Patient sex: F
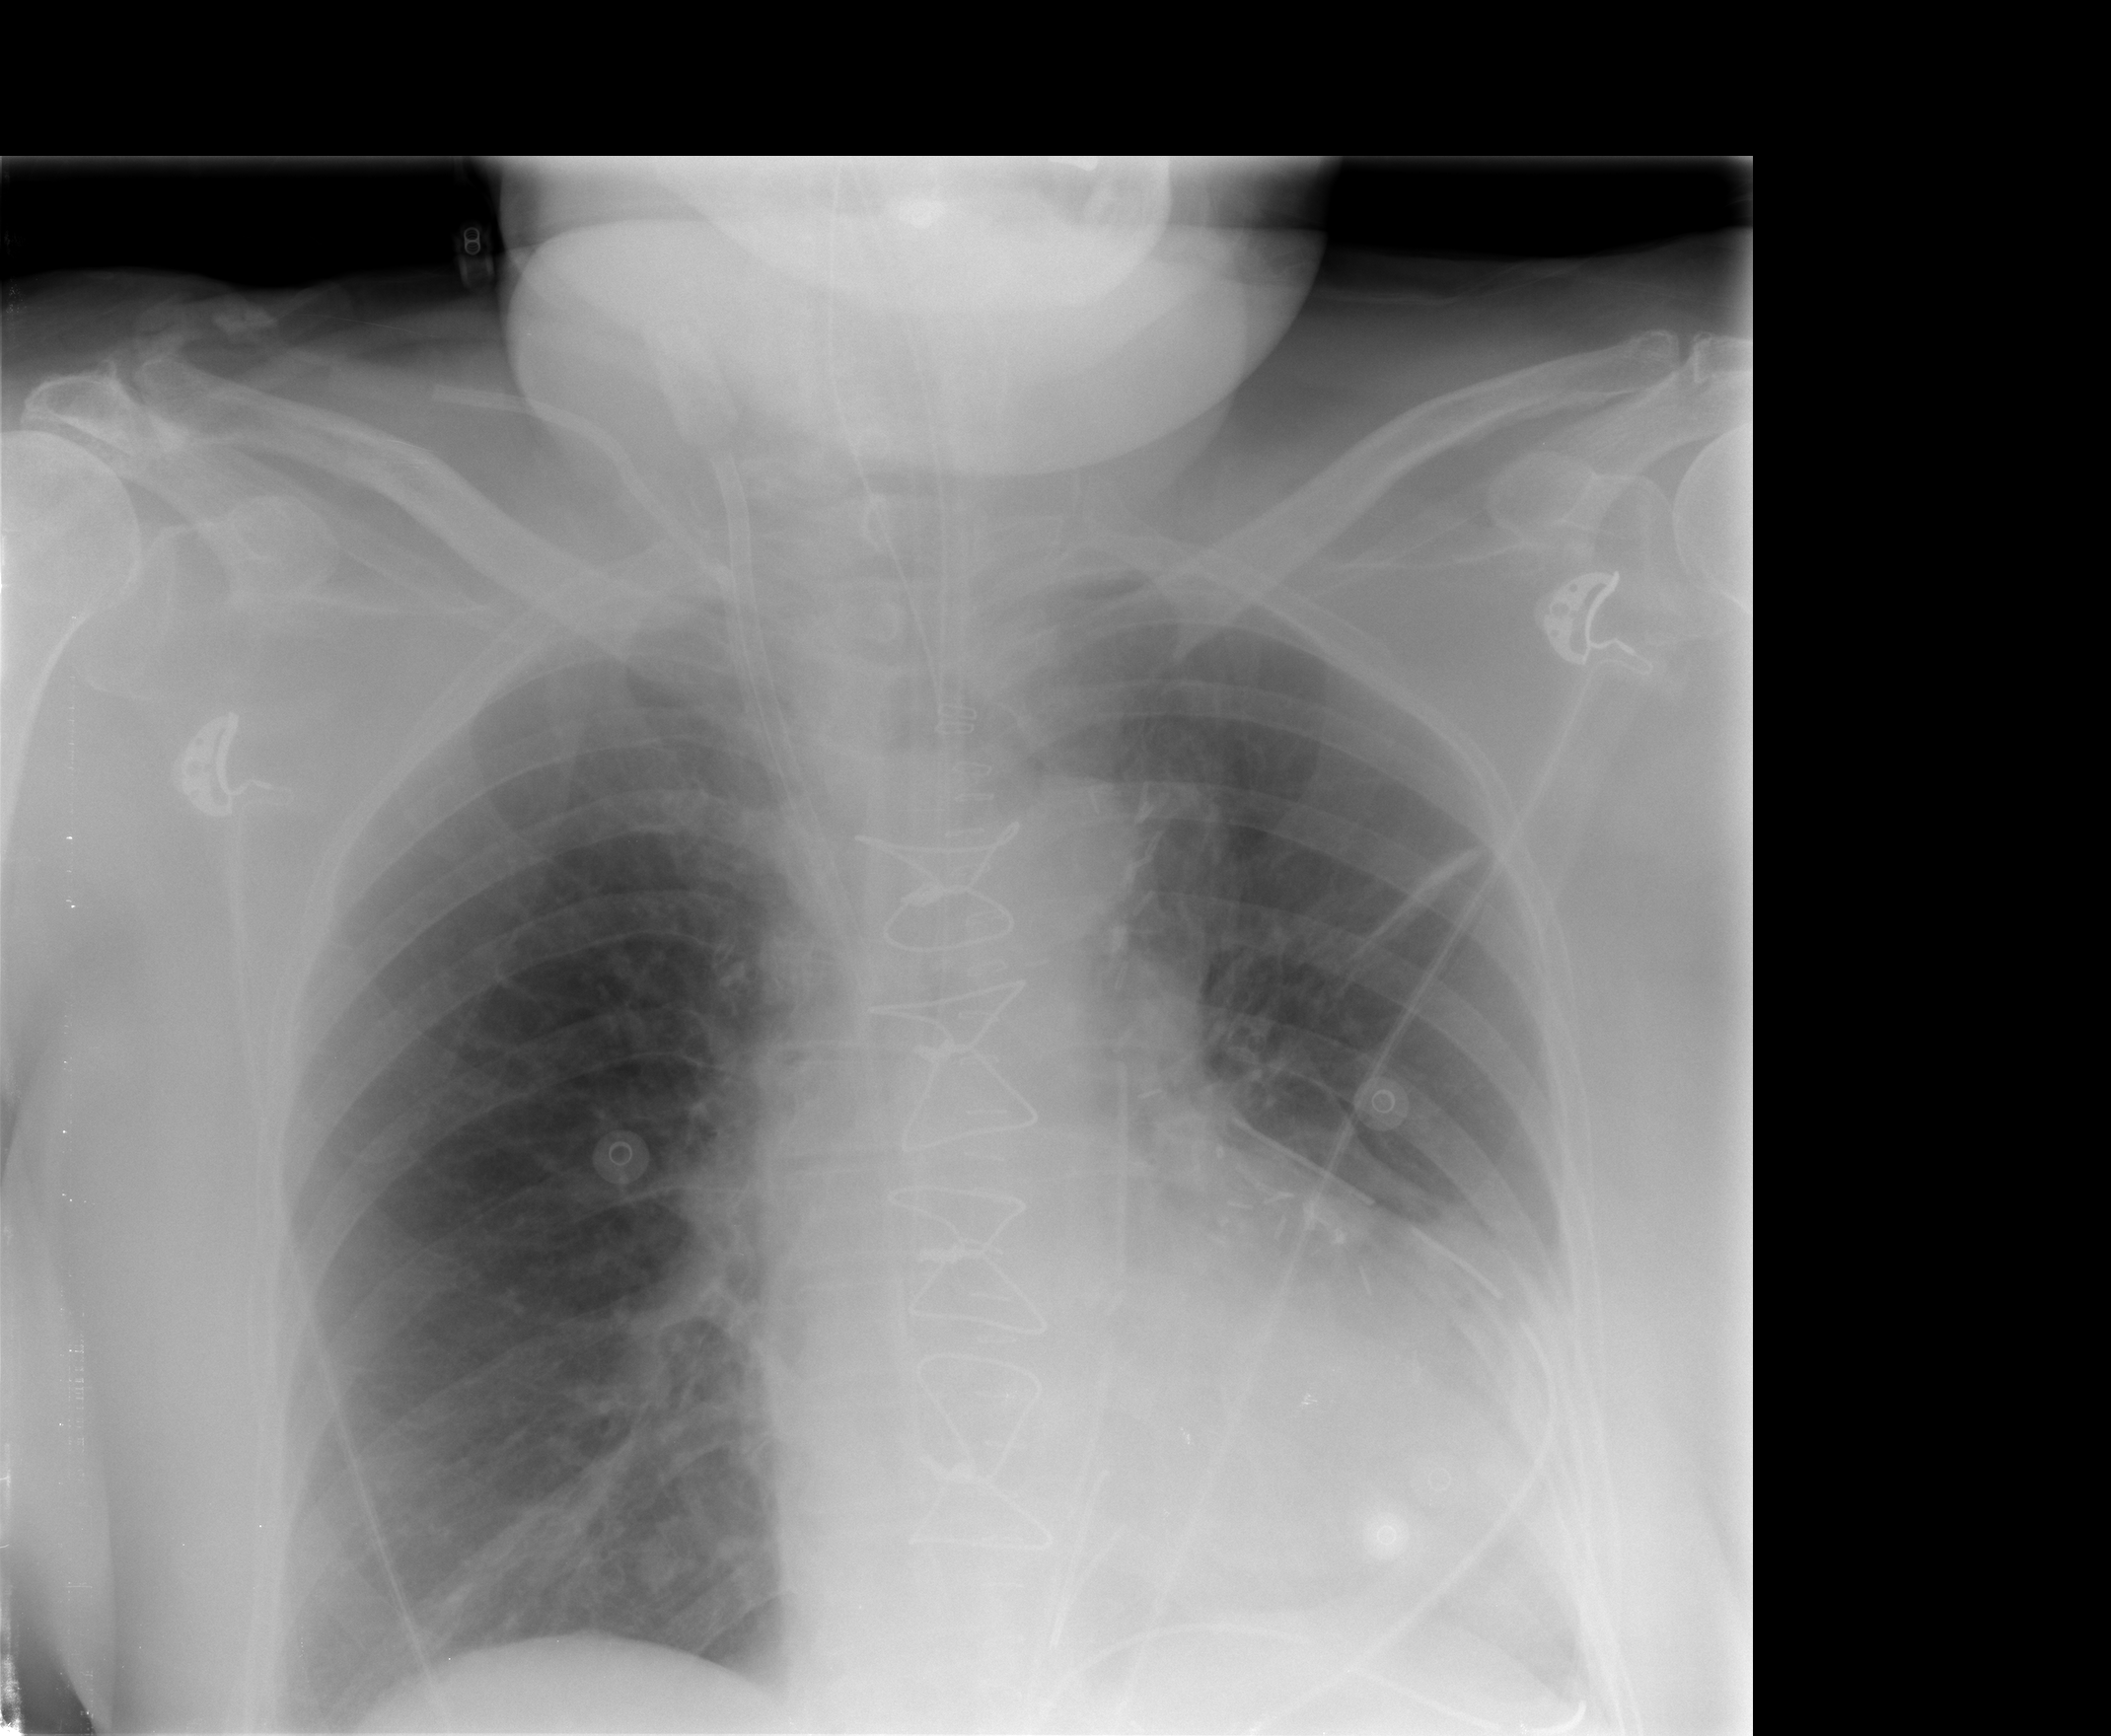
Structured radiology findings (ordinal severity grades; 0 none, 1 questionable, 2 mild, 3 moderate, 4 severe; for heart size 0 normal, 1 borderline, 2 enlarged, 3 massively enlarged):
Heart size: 2
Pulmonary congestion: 0
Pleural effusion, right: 0
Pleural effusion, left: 2
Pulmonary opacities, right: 0
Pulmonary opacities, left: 0
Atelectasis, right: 0
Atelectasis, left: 2